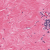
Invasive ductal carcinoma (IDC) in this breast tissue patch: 0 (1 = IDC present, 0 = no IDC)